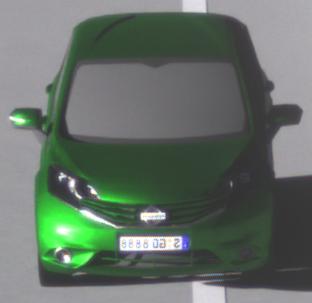
Make: Nissan
Model: Note 1.2
Detailed model: Note (E12) (10/13 - 12/16)
Model produced from: 2013/10
Model produced until: 2015/09
Doors: 5
Color: green
Road condition: dry road
Daytime: sunrise or sunset
Contrast: high contrast